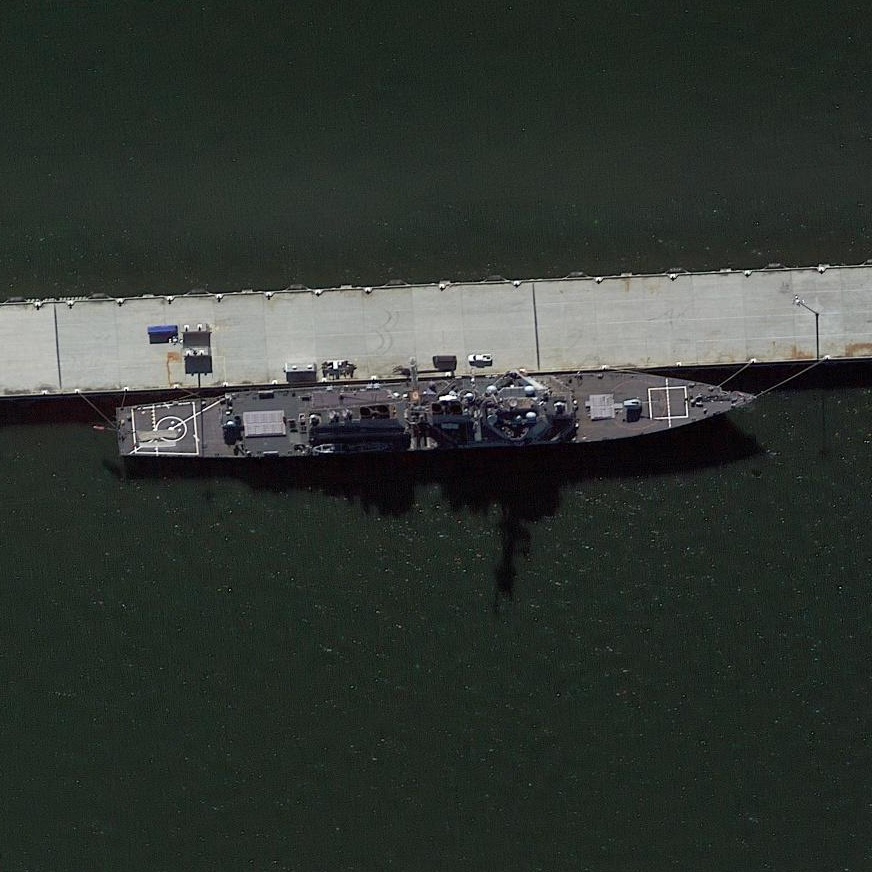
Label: destroyer